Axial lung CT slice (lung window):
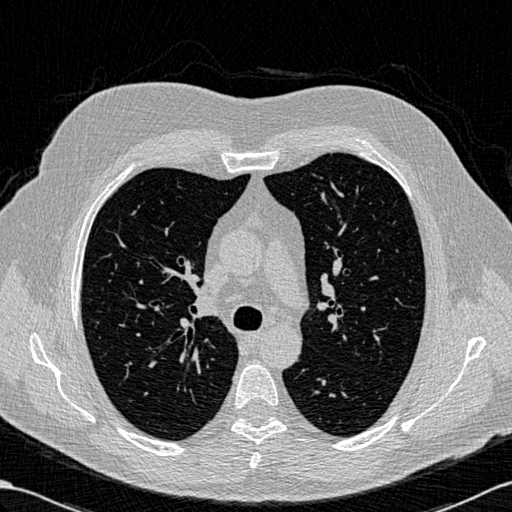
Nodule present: no